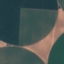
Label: AnnualCrop